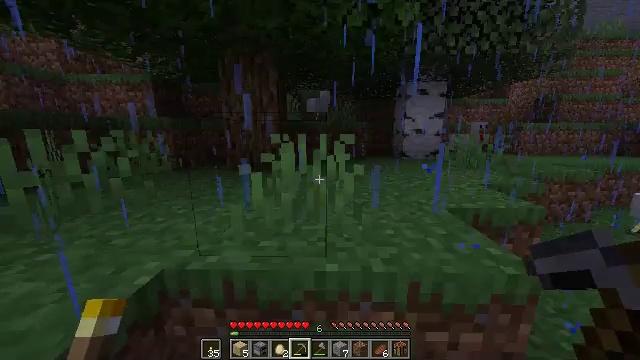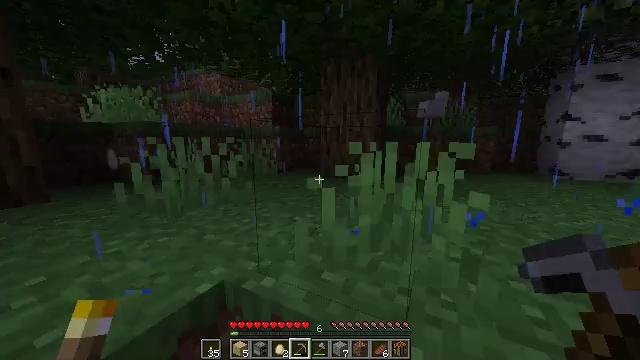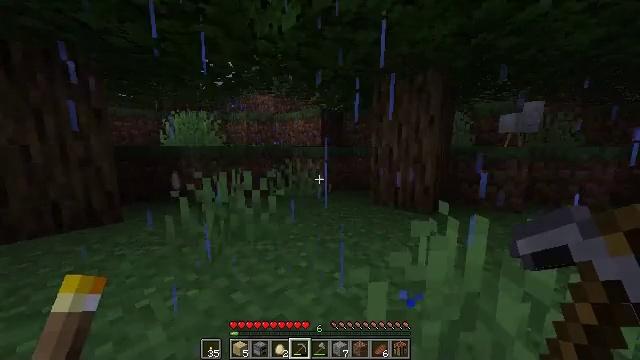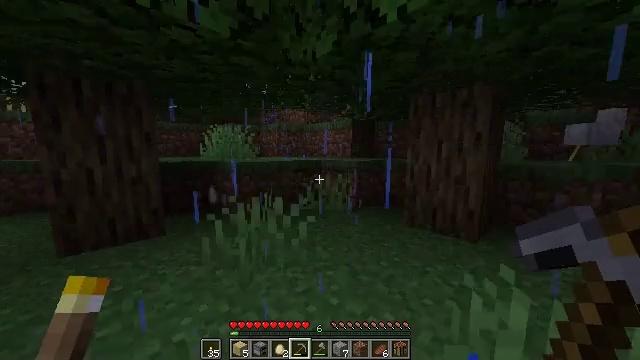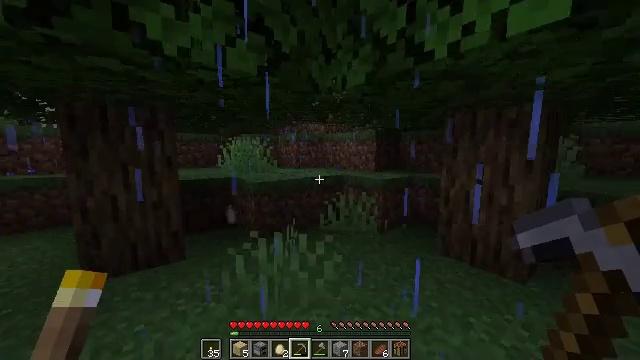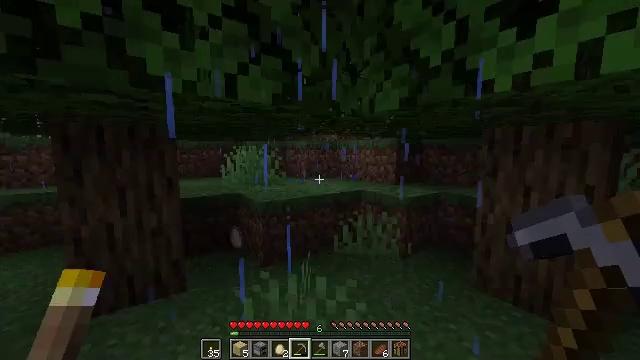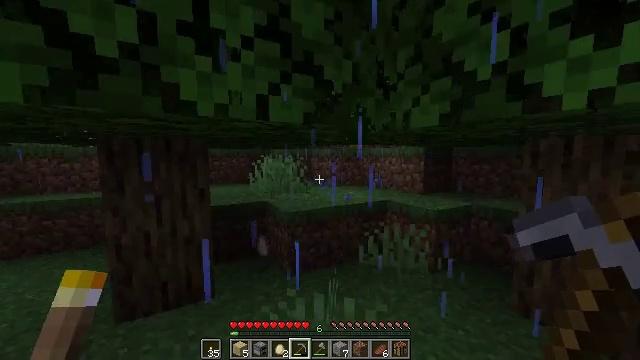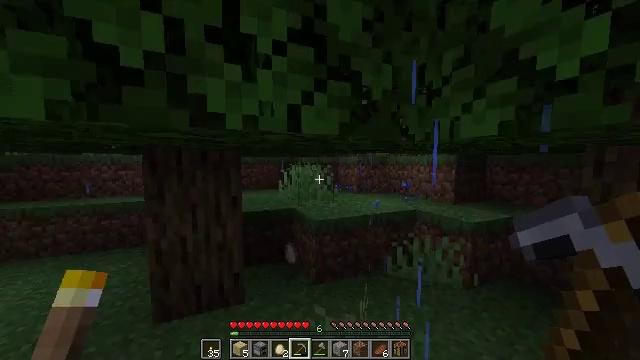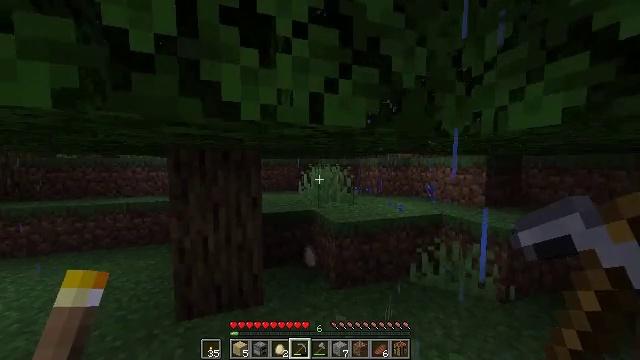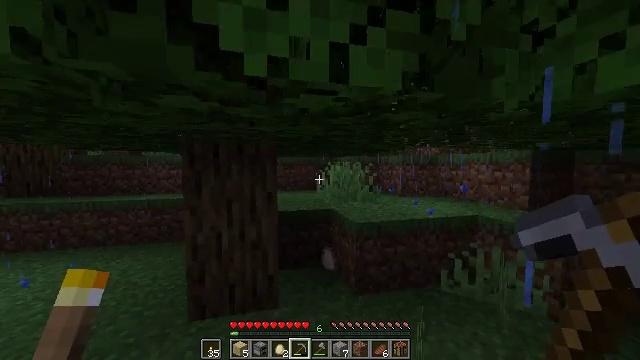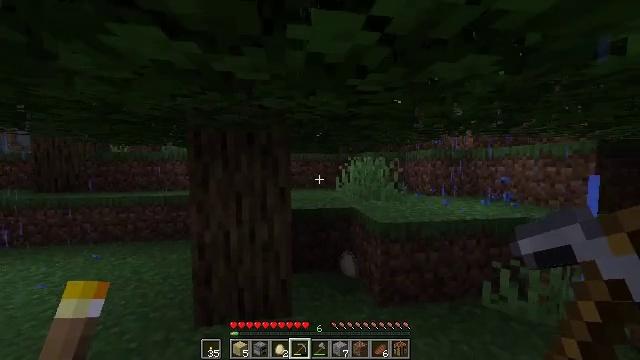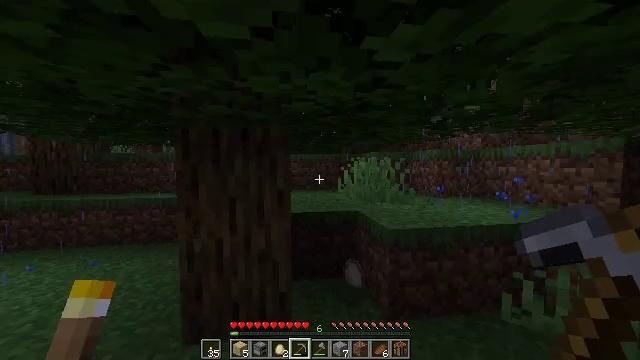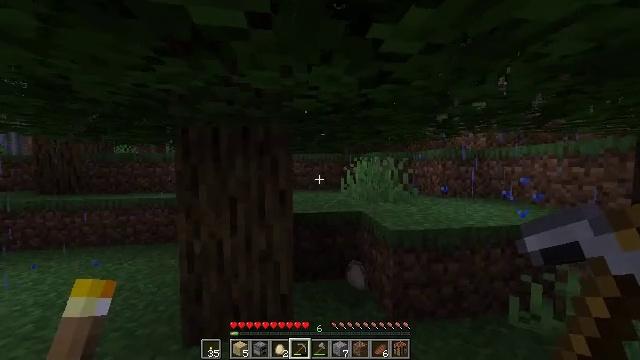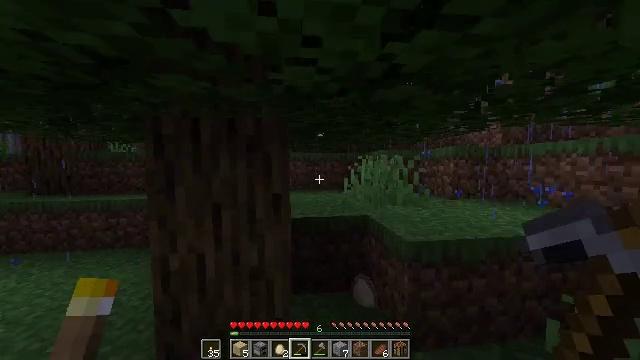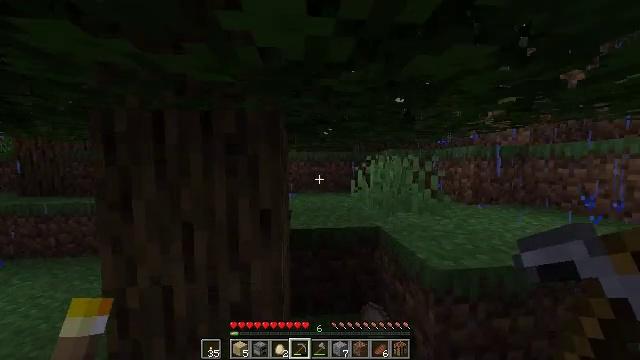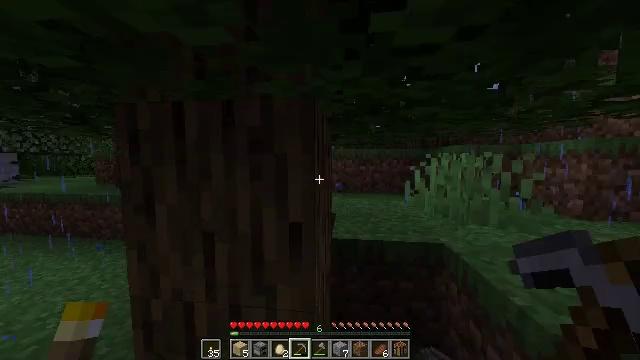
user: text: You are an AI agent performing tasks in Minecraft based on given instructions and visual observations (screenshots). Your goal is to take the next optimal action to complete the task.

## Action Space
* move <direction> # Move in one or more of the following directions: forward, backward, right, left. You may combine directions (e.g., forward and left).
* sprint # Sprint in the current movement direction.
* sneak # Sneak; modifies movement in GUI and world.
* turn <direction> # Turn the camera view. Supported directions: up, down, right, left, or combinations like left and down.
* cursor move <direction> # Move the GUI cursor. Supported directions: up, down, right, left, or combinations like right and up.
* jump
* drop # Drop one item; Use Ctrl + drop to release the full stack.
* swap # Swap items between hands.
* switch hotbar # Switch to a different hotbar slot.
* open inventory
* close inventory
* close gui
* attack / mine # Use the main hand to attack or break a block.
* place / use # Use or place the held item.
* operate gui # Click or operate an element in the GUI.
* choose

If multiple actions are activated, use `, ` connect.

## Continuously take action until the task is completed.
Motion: motion action
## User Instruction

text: Harvest sugar cane from the plant.
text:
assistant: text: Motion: move forward, sprint, turn left and up
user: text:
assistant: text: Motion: move forward, sprint, turn left and up, jump
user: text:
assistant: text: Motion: move forward, sprint, turn left, jump
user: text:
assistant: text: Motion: move forward, sprint, turn left, jump
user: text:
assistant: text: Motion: move forward, sprint, turn left, jump
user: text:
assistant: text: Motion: move forward, sprint, turn left, jump
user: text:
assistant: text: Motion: move forward, sprint, turn left and up, jump
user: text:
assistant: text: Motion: move forward, sprint, turn left, jump
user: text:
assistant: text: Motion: move forward, sprint, turn left, jump
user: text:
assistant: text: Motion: move forward, sprint, turn left
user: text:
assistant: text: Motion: move forward, sprint
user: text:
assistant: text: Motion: move forward, sprint
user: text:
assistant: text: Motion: move forward, sprint
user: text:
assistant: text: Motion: move forward, sprint, turn left
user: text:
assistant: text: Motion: move forward, sprint, turn left
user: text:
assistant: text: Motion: move forward, sprint, turn left
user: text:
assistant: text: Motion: move forward, sprint, turn left
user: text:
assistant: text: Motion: move forward, sprint, turn left
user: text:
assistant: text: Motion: move forward, sprint, turn left
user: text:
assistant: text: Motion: move forward, sprint, turn left
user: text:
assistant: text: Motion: move forward, sprint, turn left
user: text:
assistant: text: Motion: move forward, sprint, turn left
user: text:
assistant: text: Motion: move forward, sprint, turn left
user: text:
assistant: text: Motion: move forward, sprint, turn left
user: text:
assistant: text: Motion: move forward, sprint, turn left
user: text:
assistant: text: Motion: move forward, sprint
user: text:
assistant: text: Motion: move forward, sprint
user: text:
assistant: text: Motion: move forward, sprint
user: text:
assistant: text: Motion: move forward, sprint
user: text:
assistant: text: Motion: move forward, sprint